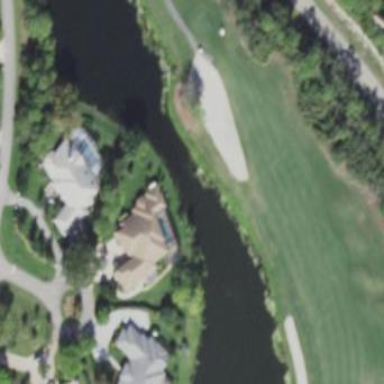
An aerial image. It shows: Sandy area is golf bunker.